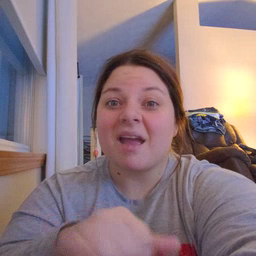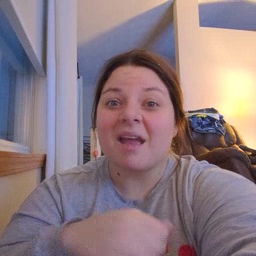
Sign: stay